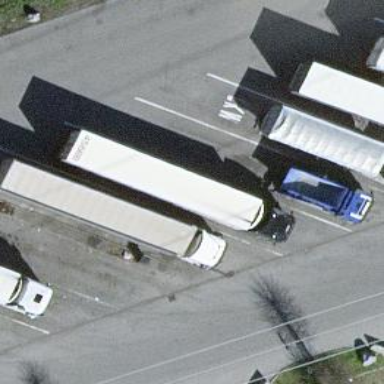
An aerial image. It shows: Asphalt parking area designated for heavy goods vehicles.